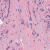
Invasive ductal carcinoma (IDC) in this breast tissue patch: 1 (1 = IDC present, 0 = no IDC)